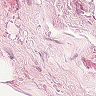
Metastatic tissue present: no